Question: I have a solution ( sln) with many console applications and 6 web sites.
but when I'm debugging one project , the VS opens 6 different IIS icons ( asp.net server) .
I want them to use only one icon.
how do I do it ?

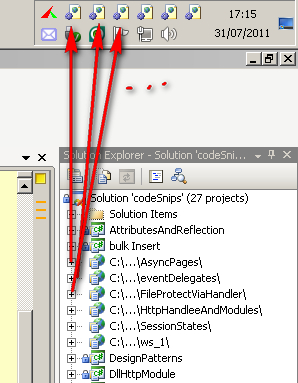
Answer: > VS provides an explicit setting in the property grid of web application/site called Development Web Server - "Always Start When Debugging" which is set to True by default... If you set this Property to be False only one web server instance will be created for the start' up web project.
- <URL>